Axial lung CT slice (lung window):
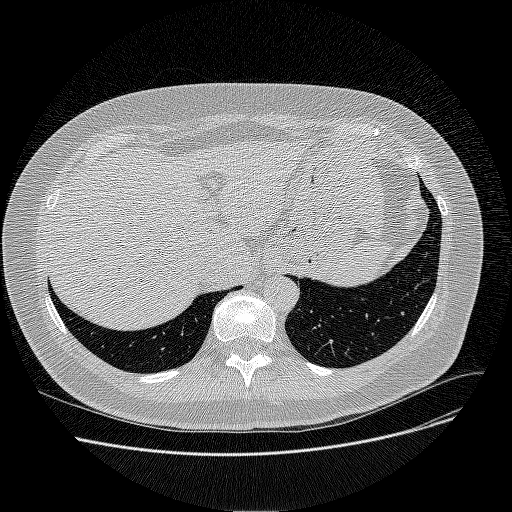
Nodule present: no